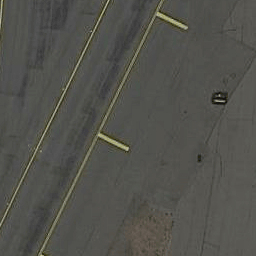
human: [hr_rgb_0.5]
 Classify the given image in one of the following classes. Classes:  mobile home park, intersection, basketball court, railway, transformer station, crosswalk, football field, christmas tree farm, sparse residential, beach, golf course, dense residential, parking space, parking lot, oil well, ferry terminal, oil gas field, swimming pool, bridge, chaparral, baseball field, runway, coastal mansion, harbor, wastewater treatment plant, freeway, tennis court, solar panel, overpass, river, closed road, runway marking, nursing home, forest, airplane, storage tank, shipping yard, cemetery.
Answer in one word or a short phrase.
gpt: runway marking